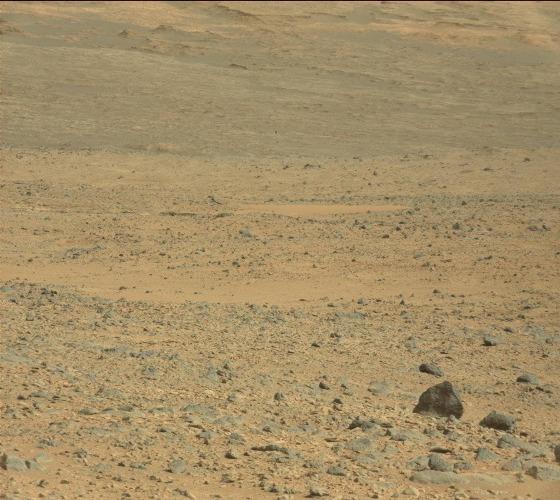
Terrain classes present: Gravel / Sand / Soil, Rock, Shadow